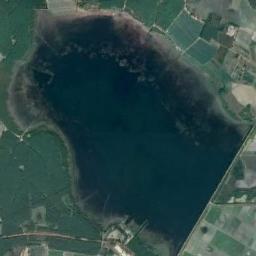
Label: lake